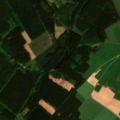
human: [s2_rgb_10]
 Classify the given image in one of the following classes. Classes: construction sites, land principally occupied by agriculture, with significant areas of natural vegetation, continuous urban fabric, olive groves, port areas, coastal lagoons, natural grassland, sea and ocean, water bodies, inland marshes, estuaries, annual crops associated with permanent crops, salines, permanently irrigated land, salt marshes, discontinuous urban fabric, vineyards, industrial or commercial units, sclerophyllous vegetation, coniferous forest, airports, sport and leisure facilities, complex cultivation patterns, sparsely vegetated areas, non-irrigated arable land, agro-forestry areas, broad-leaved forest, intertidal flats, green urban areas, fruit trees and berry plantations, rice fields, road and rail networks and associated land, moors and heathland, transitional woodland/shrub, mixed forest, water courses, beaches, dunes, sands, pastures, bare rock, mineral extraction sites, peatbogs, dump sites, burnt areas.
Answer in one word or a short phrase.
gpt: pastures, complex cultivation patterns, coniferous forest, mixed forest